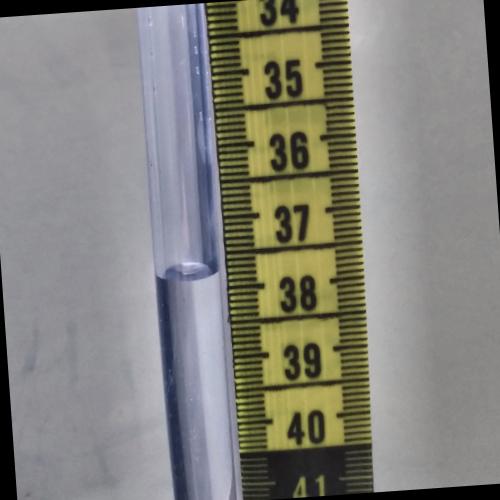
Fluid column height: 37.8 cm